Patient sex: F
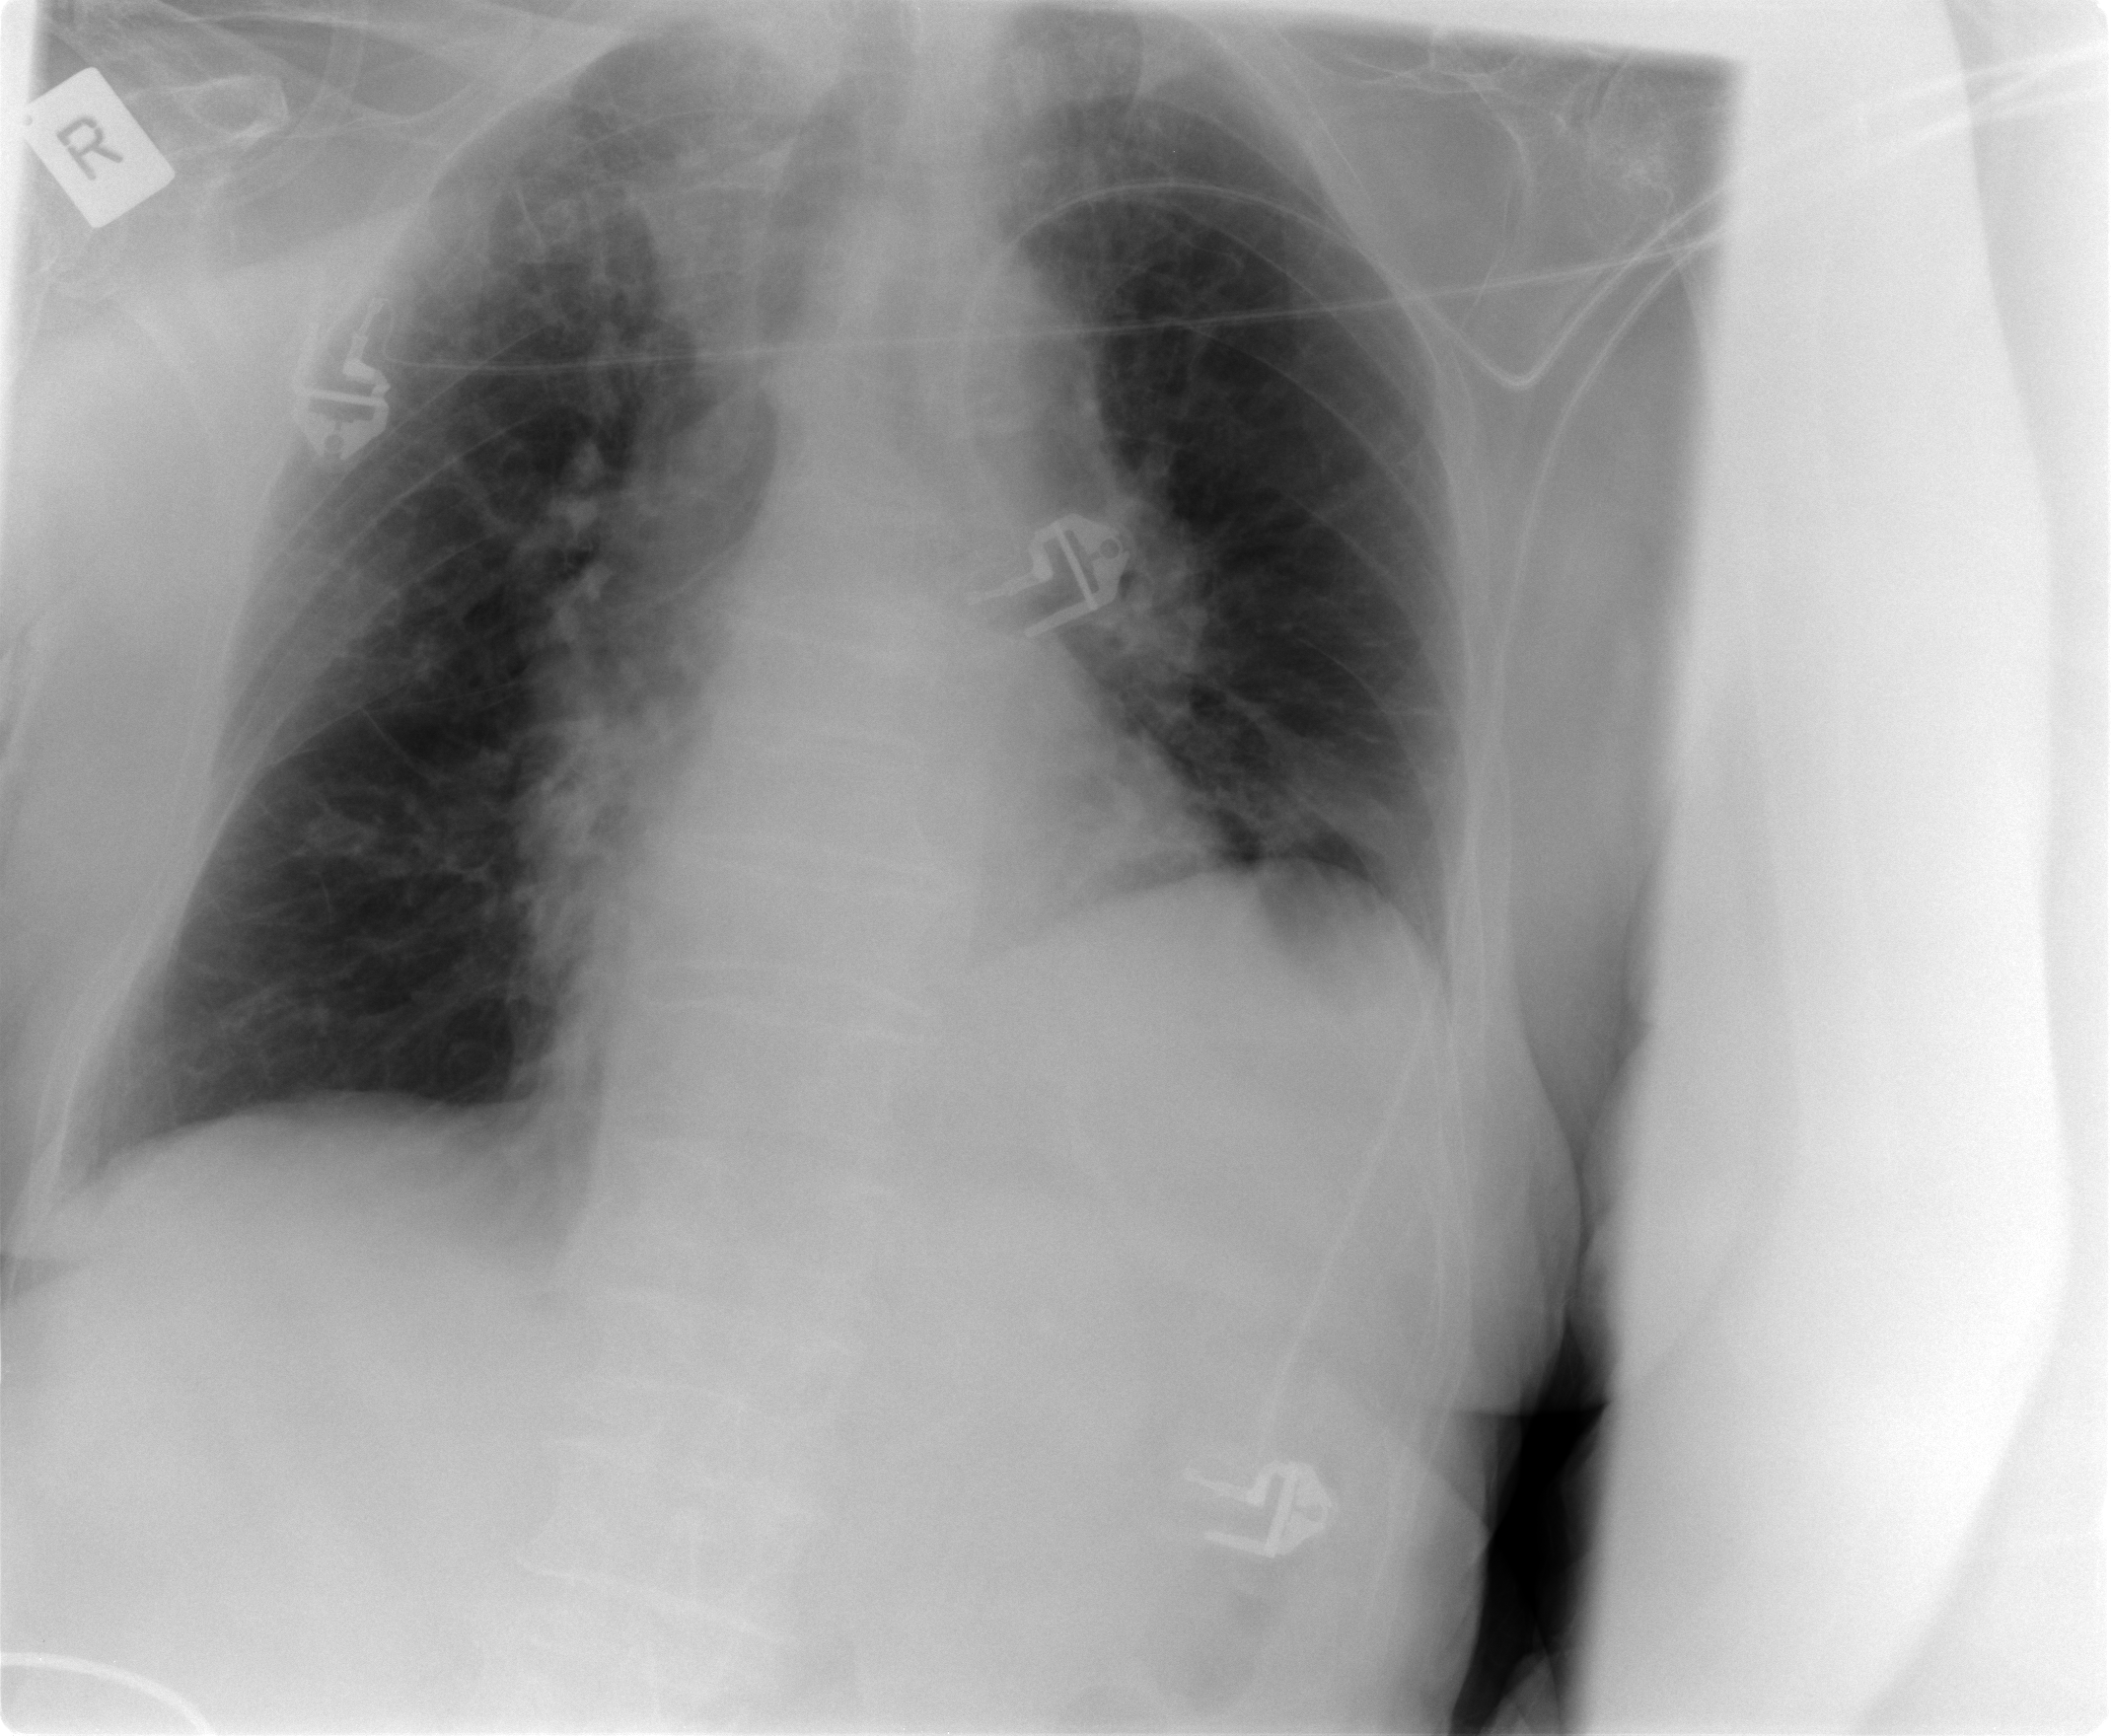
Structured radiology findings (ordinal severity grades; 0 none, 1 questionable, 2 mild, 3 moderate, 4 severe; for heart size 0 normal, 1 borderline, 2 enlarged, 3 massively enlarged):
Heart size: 0
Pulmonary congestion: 2
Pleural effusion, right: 0
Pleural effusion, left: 0
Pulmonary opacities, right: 0
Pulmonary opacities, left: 0
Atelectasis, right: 1
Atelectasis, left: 2